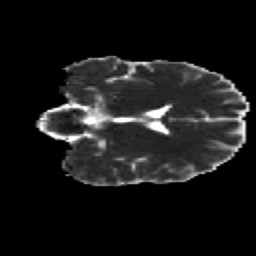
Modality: MD
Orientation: coronal
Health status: healthy
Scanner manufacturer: siemens
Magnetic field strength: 3 T
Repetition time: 12 s
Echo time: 0.092 s